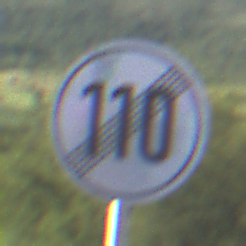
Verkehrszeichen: EndeGeschwindigkeit110
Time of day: MorningAfternoon
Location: Outdoor (RoadRail)
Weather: PartlyCloudy
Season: NotSpecified
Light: Natural